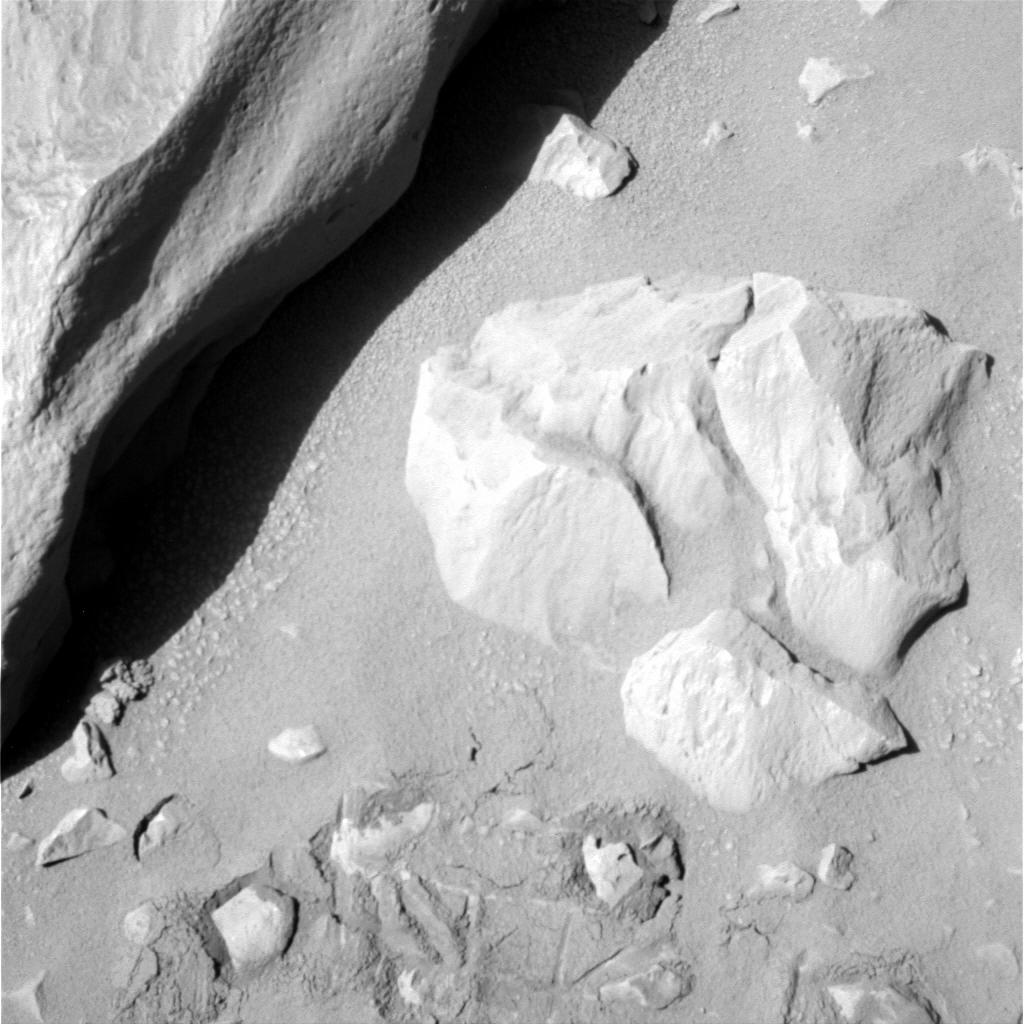
Terrain classes present: Bedrock, Gravel / Sand / Soil, Rock, Shadow